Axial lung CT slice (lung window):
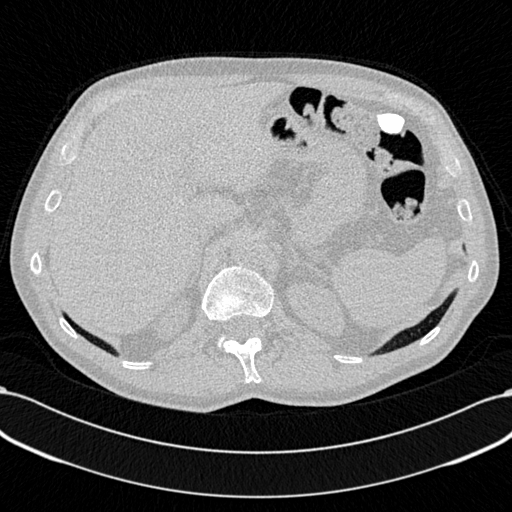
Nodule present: no